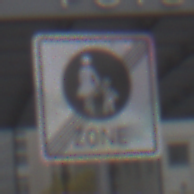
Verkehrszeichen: EndeFussgaengerzone
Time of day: MorningAfternoon
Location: Outdoor (Urban)
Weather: Overcast
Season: NotSpecified
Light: Natural